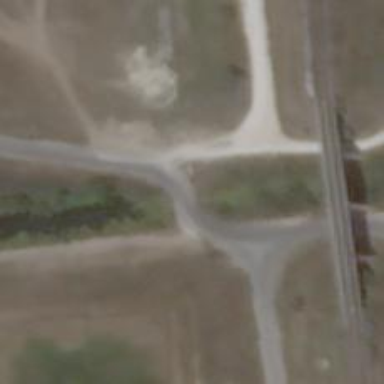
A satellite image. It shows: Unclassified road with bridge.